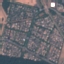
Land use / land cover: Residential